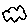
Label: cloud